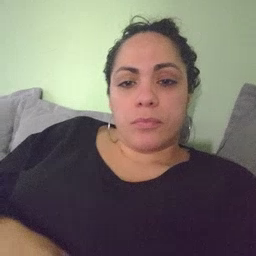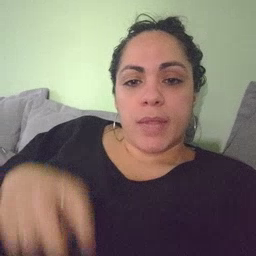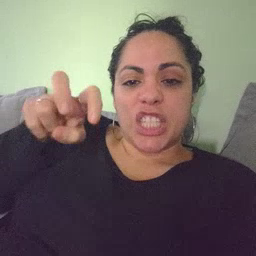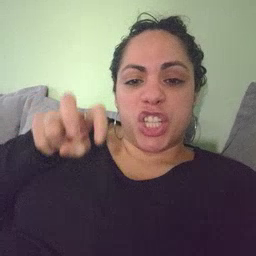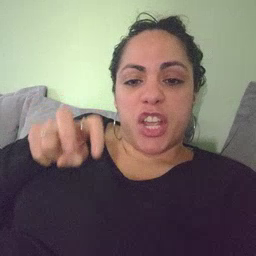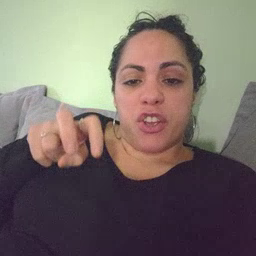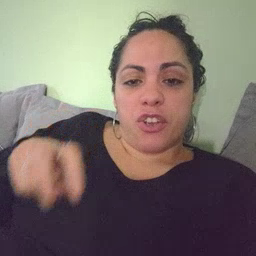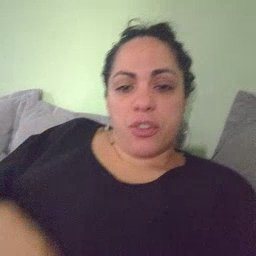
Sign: chair